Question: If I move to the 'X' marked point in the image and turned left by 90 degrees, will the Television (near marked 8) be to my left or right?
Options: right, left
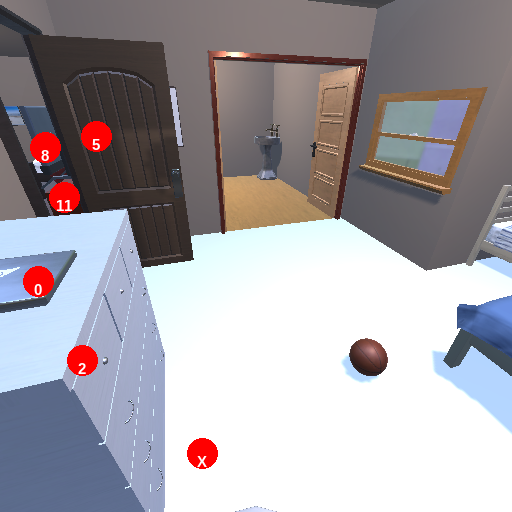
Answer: right